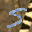
Label: 5